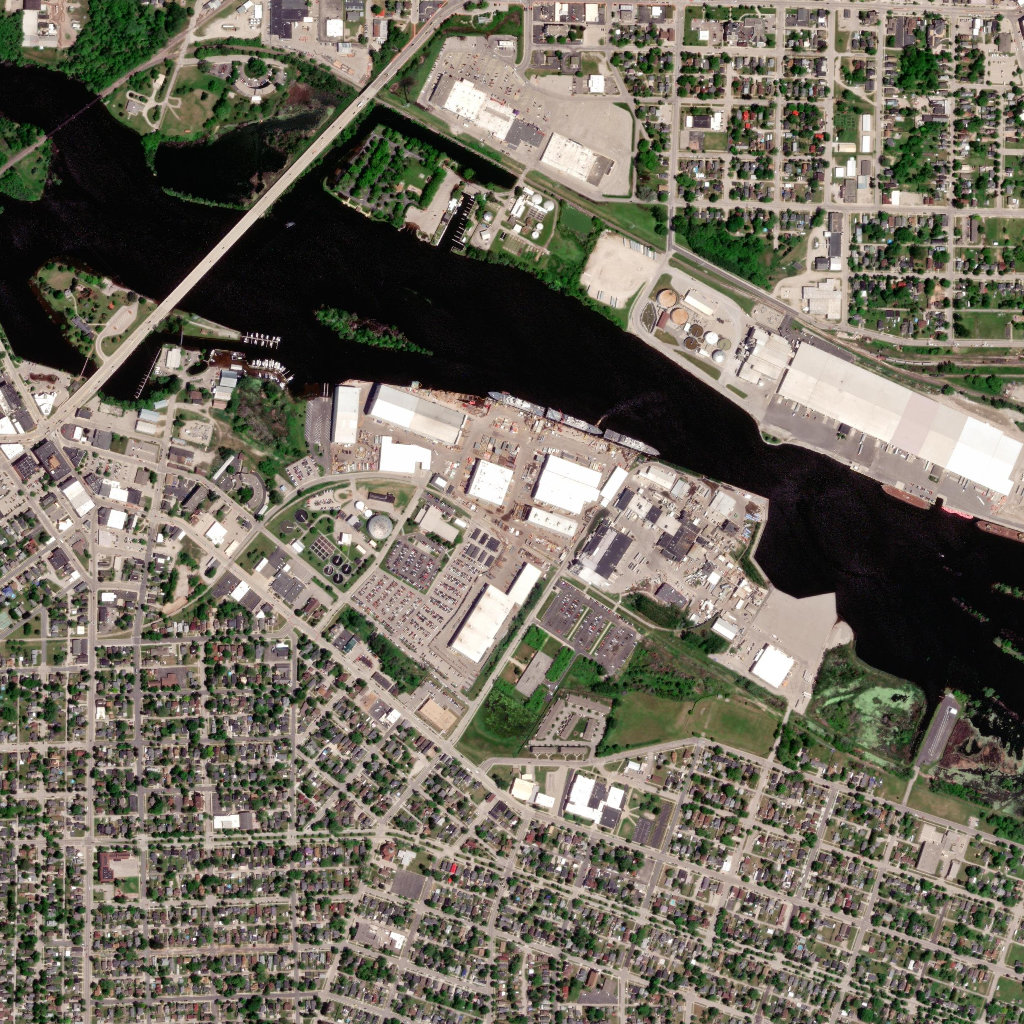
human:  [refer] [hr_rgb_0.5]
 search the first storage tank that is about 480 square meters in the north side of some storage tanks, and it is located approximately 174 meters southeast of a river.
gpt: <box>[[34, 48, 36, 50, 0]]</box>